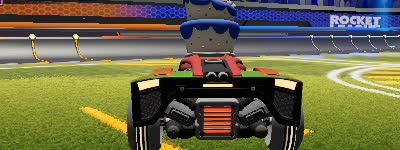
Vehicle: breakout